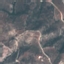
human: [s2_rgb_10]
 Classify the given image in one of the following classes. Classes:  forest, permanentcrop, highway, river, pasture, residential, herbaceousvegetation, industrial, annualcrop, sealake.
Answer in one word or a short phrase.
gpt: HerbaceousVegetation